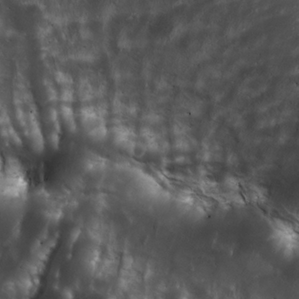
Label: non_frost